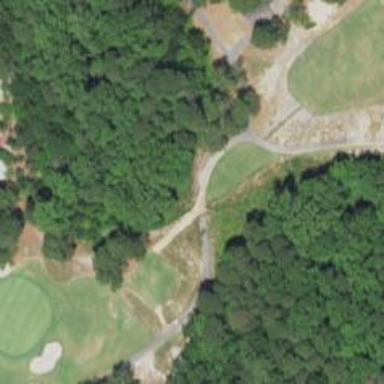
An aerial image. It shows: Path used for both walking and golf.